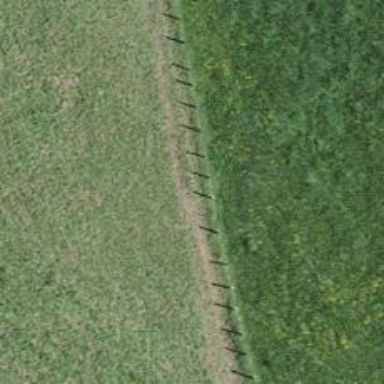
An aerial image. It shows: Fence.